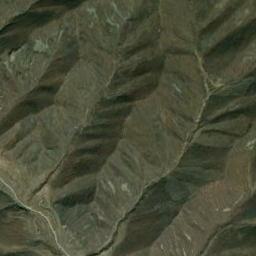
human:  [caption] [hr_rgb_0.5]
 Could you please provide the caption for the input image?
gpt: The mountains are winding and undulating .

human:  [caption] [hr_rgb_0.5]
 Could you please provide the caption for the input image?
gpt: The folded mountain consists of some ridges and valleys .

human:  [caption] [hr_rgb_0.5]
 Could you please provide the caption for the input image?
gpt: There are many terraces and mountain trails on this mountain .

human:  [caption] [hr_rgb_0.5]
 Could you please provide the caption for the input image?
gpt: The mountain is full of green plants with lines of bare land .

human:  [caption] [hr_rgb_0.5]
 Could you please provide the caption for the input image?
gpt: There are some ridges on the brown mountain .